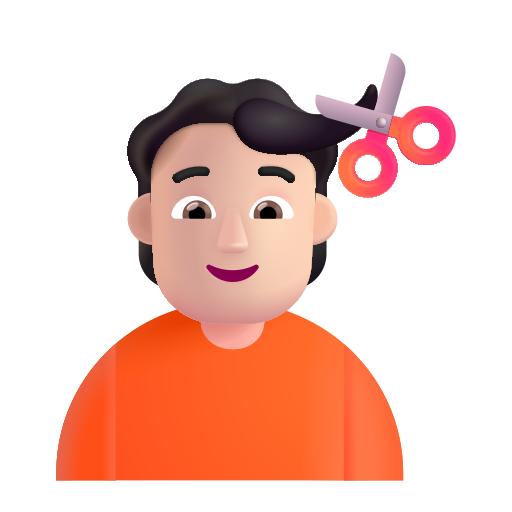
person getting haircut color light